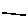
Label: line